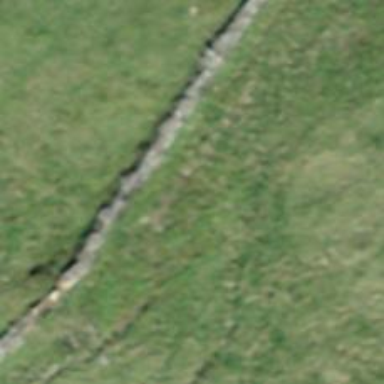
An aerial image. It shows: Wall barrier.